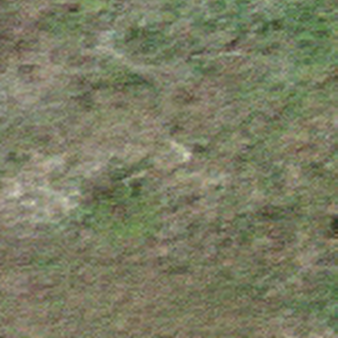
Label: other